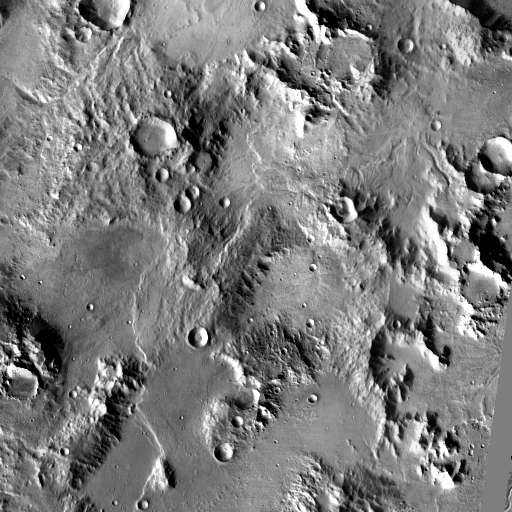
Crater classes present: Background, Other, Layered, Buried